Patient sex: M
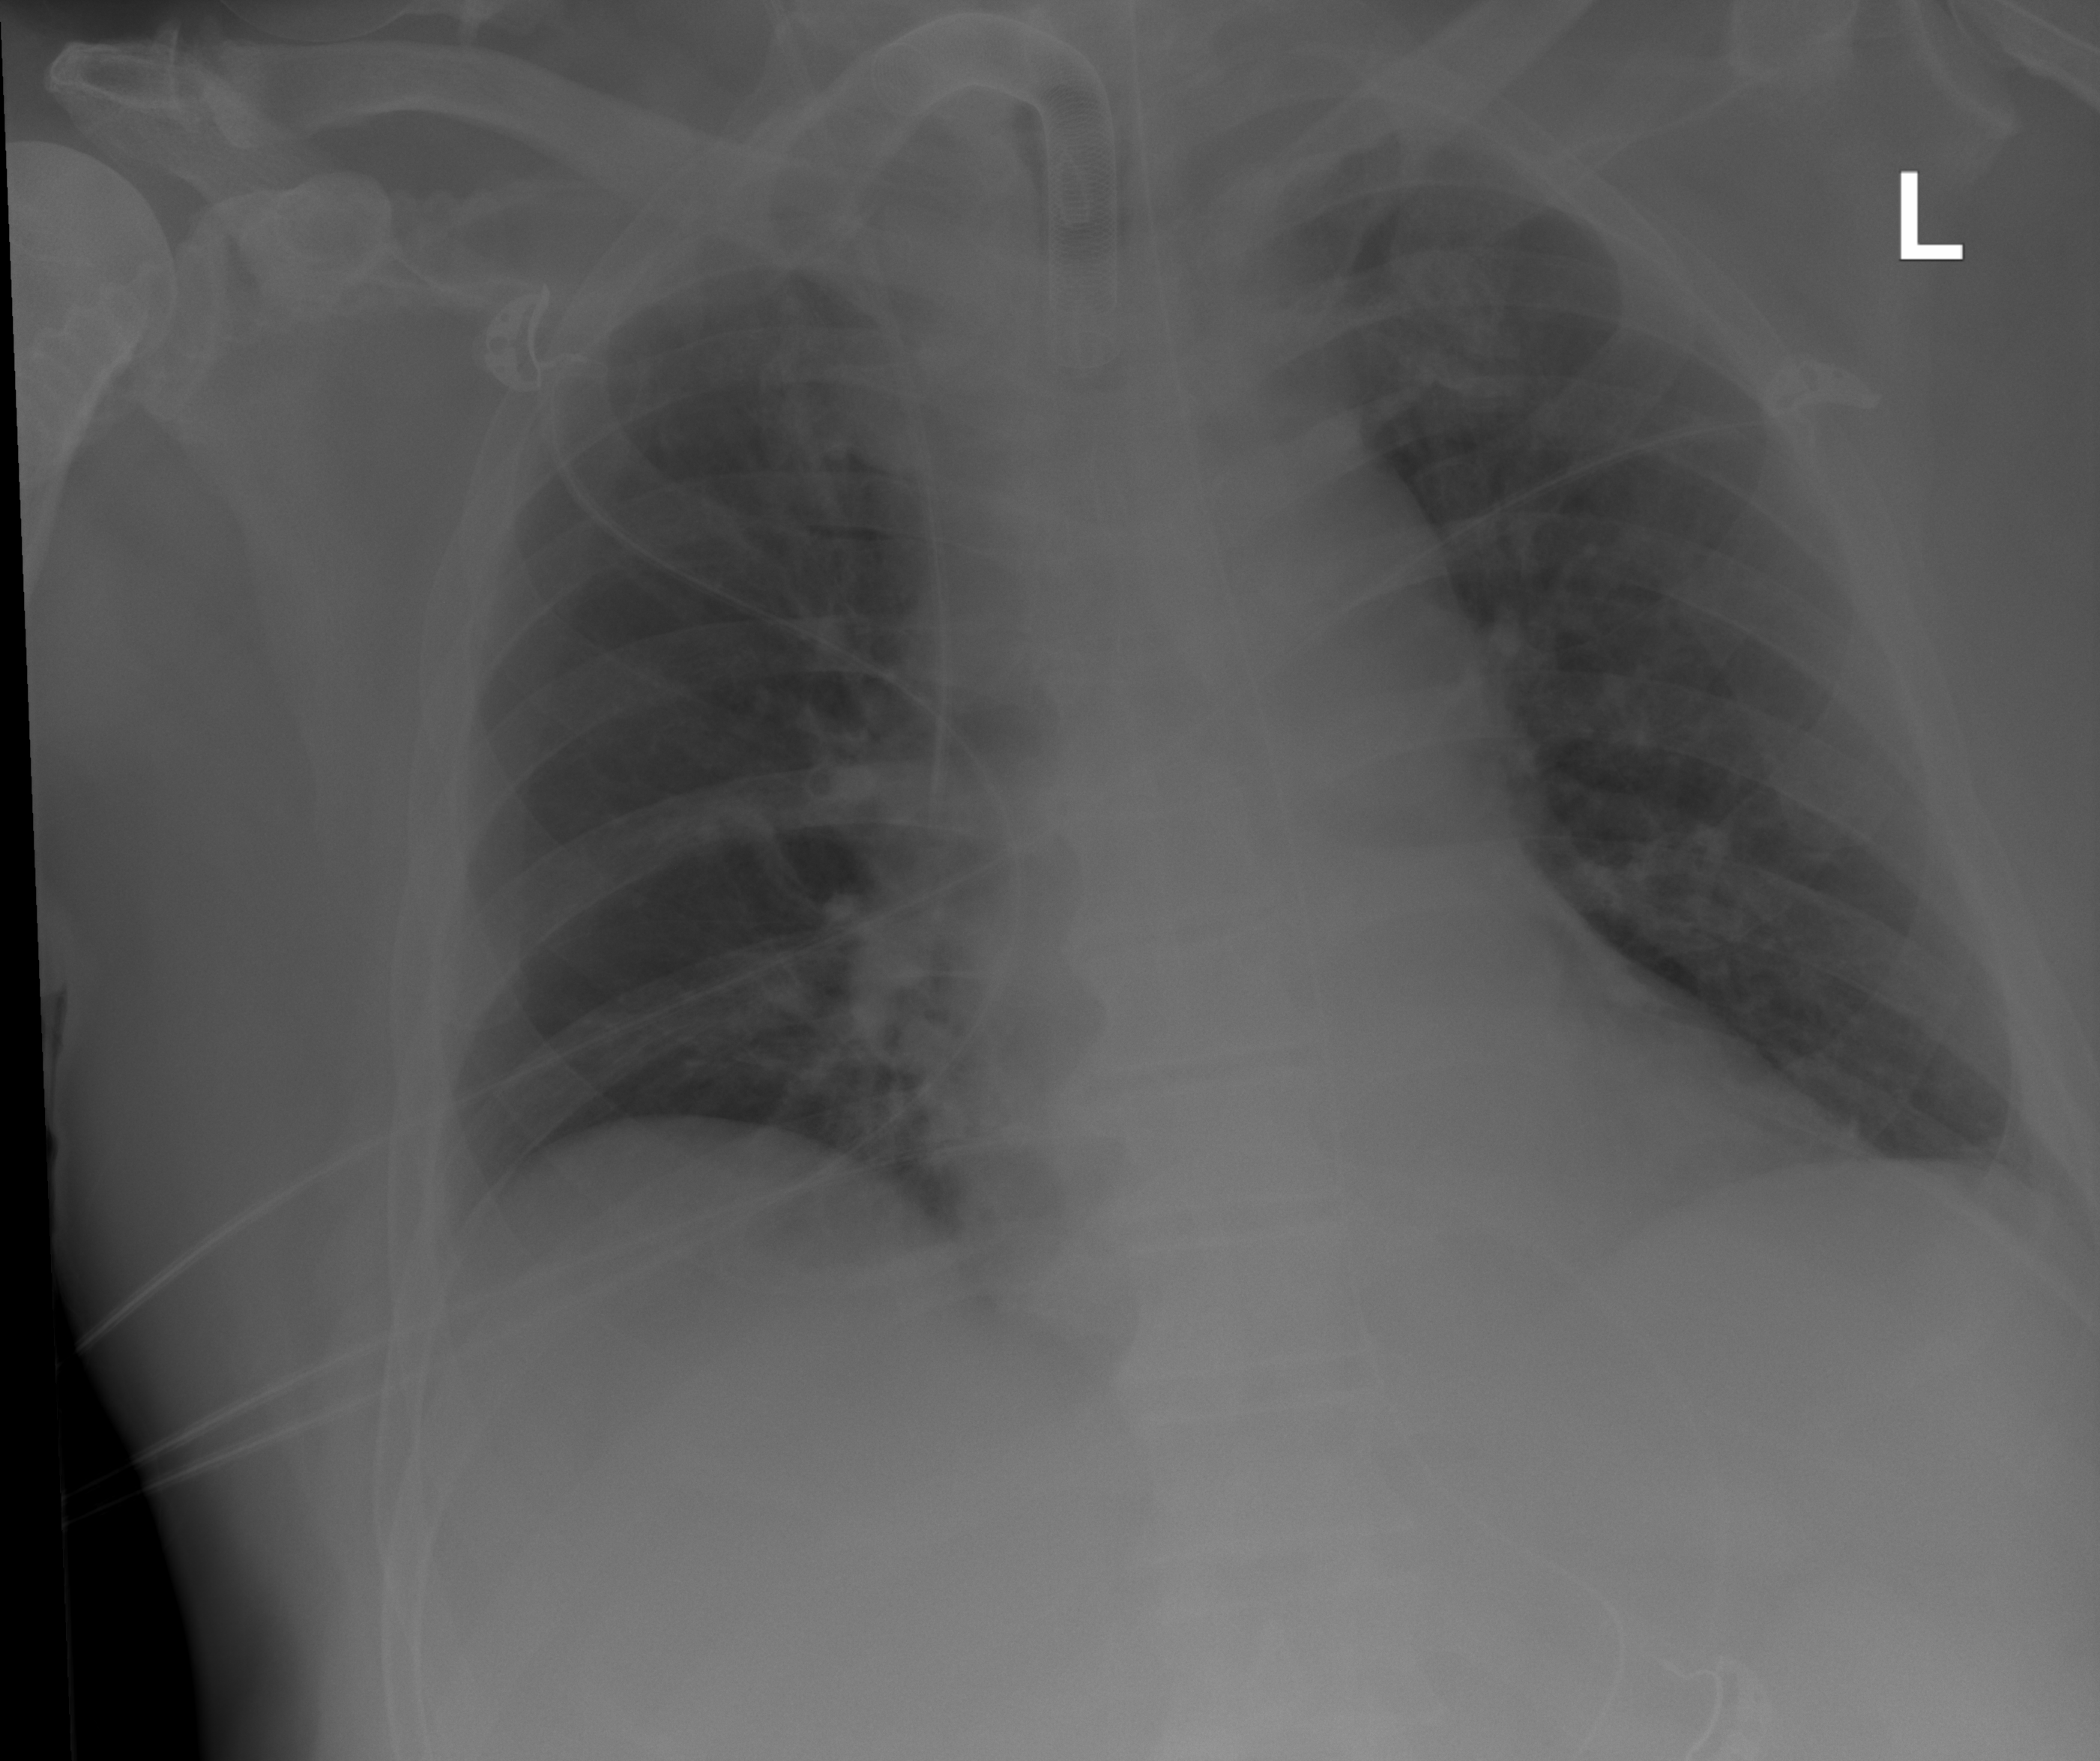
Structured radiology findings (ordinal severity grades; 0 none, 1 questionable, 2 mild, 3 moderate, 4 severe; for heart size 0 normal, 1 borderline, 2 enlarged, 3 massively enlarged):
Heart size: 0
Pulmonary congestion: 0
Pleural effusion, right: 0
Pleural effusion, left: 0
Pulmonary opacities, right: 2
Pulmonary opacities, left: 0
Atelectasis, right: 2
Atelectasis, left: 0